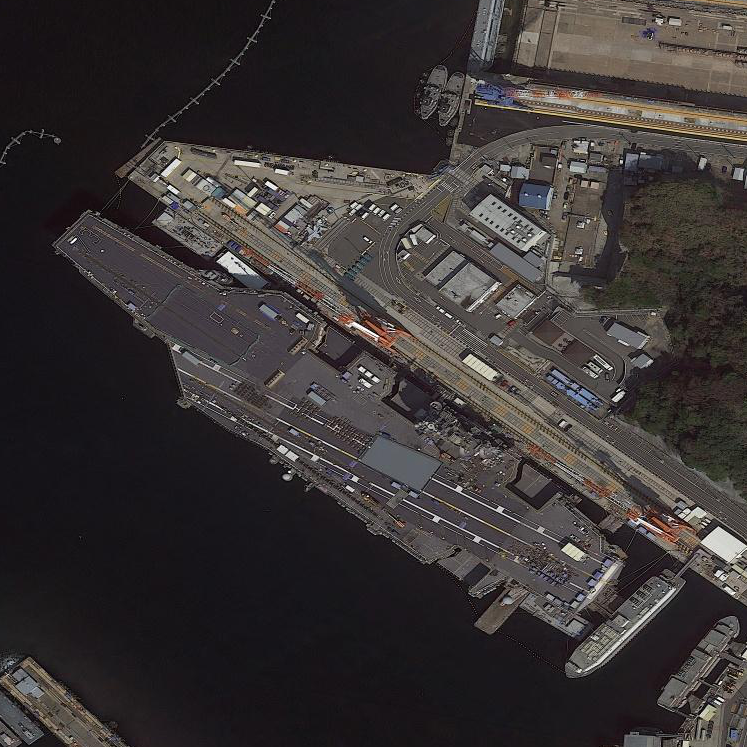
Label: Nimitz-class_aircraft_carrier